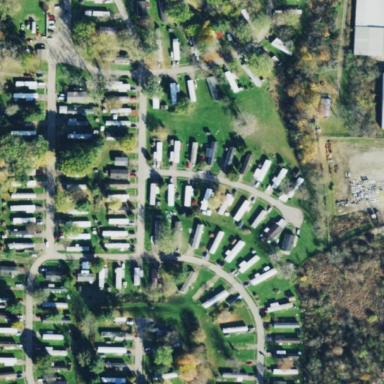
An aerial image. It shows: Residential area designated as trailer park.